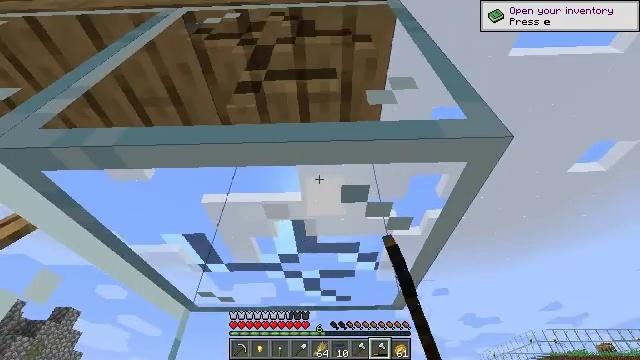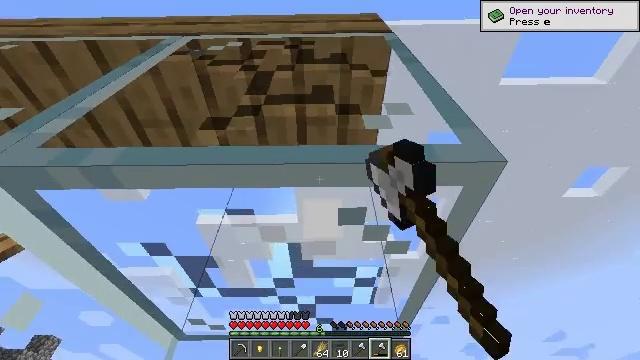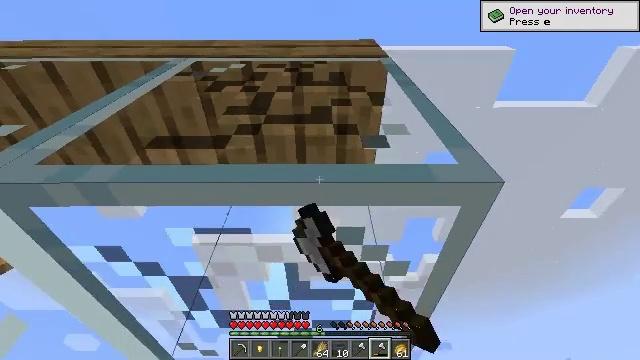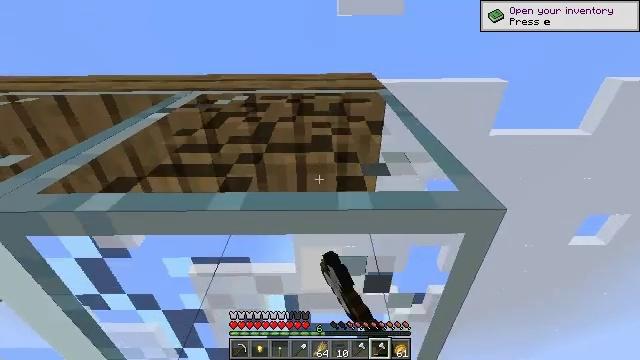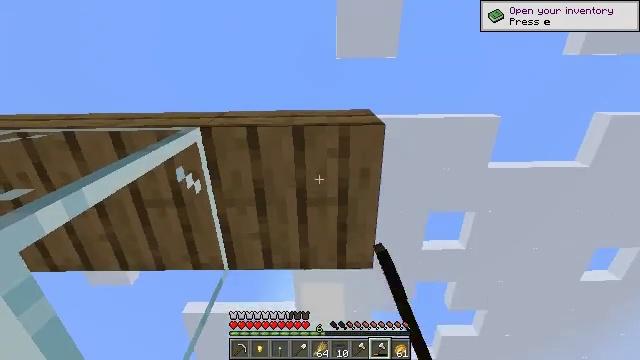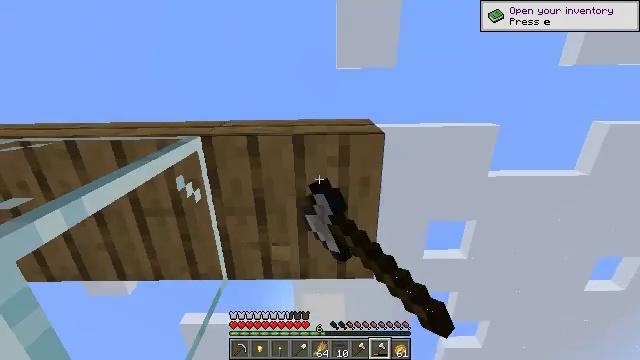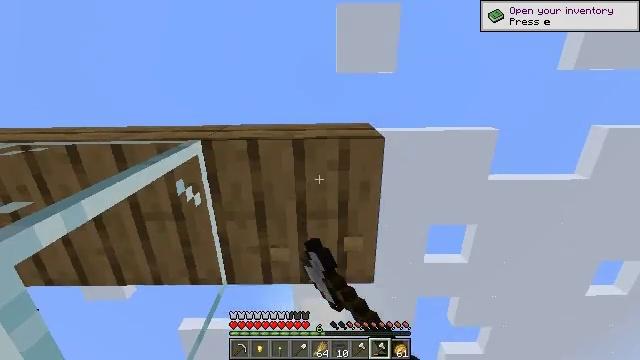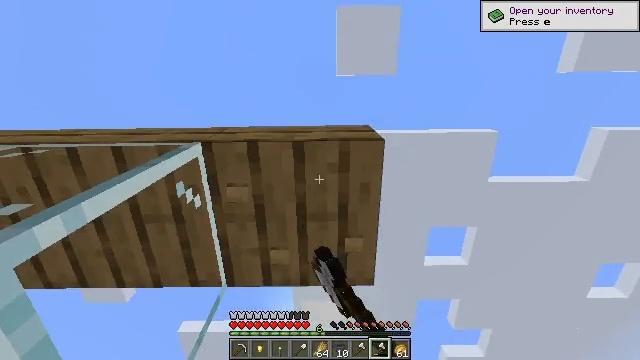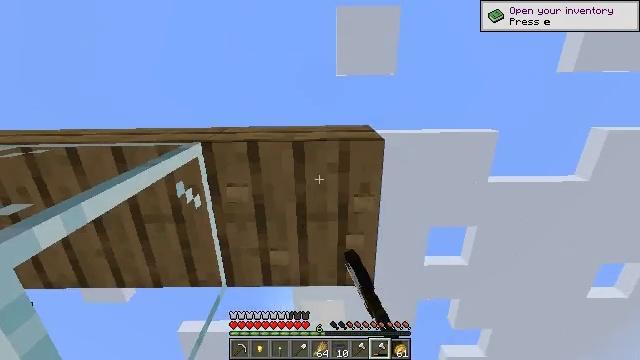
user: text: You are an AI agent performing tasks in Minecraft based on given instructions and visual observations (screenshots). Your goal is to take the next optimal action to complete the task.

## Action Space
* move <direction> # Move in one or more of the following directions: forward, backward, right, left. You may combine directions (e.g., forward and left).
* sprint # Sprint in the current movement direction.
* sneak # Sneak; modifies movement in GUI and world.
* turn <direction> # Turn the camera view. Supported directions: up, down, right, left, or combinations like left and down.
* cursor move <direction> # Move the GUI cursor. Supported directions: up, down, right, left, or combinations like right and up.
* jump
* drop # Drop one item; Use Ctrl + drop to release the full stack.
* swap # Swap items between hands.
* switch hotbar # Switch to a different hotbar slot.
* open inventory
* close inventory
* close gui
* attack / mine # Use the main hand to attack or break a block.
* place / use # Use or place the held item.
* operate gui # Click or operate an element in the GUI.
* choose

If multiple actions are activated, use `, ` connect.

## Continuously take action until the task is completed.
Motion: motion action
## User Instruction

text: Mine the glass to clear the view.
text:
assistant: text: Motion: turn up, attack / mine
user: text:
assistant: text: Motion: turn up, attack / mine
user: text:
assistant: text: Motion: turn up, attack / mine
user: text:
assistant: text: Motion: turn up, attack / mine
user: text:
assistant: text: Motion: turn up, attack / mine
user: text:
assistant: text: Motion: attack / mine
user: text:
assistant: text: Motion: attack / mine
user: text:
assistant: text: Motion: attack / mine
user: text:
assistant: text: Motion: attack / mine